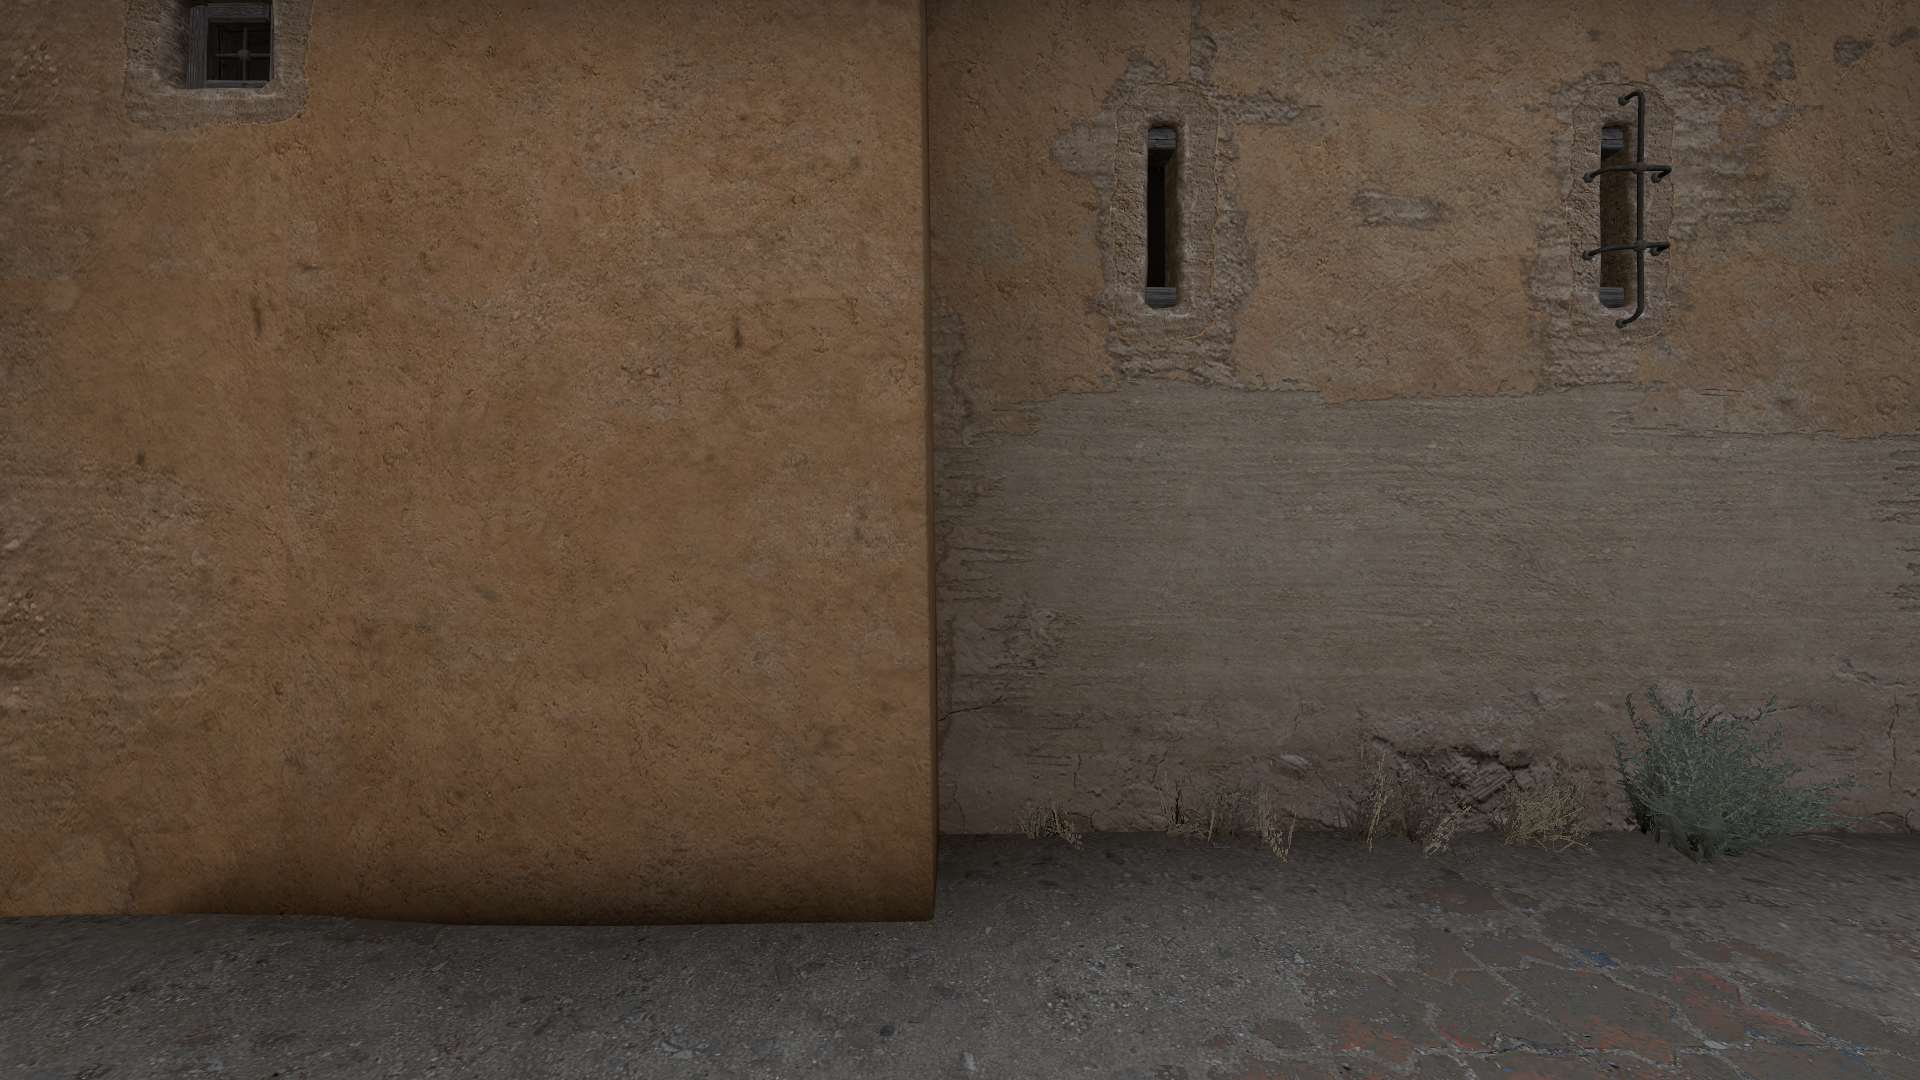
Map: de_dust2